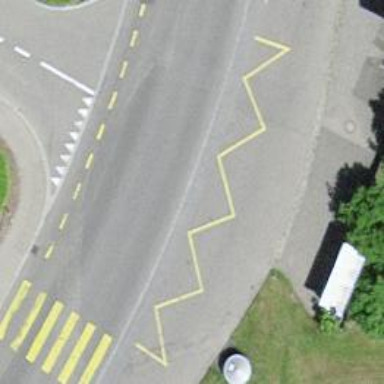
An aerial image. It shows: Footway with asphalt surface and crossing.